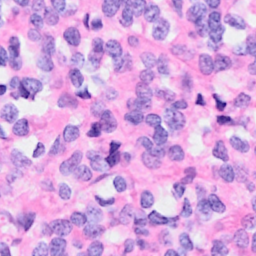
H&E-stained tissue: Breast